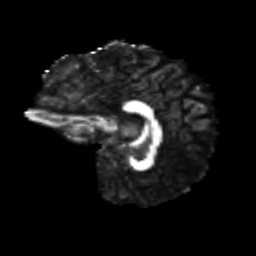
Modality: FA
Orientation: sagittal
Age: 21
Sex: male
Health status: healthy
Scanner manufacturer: siemens
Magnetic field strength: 3 T
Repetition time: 8.6 s
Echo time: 0.095 s